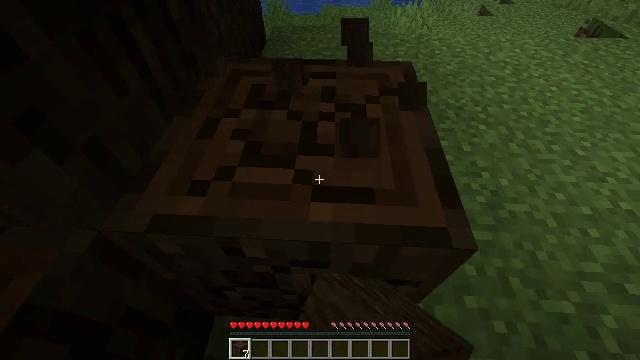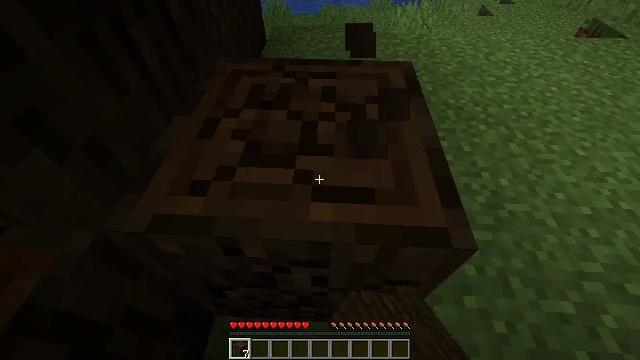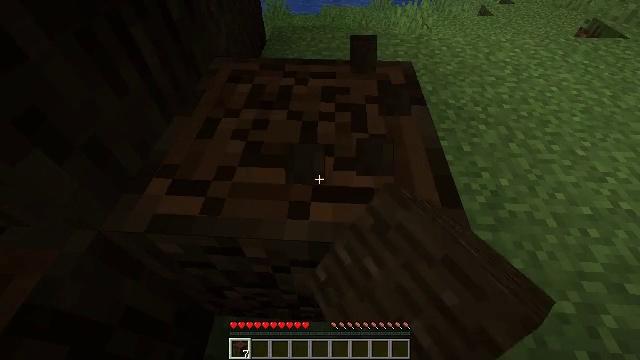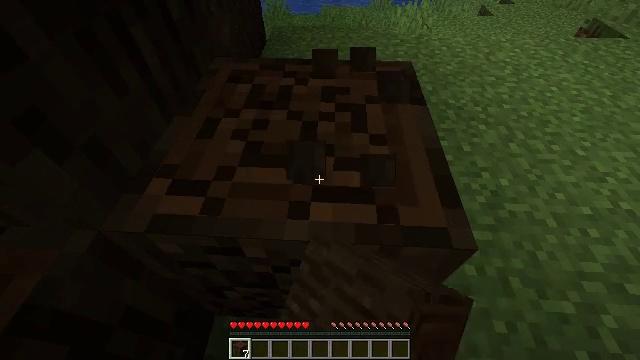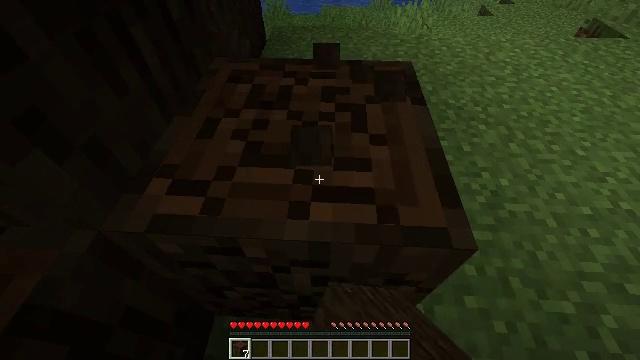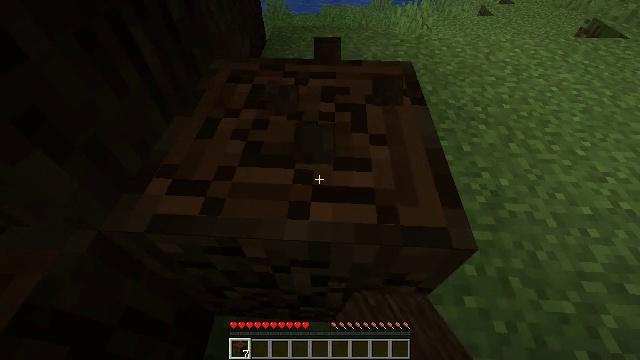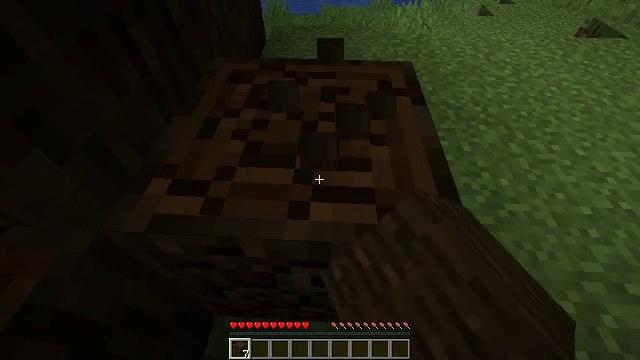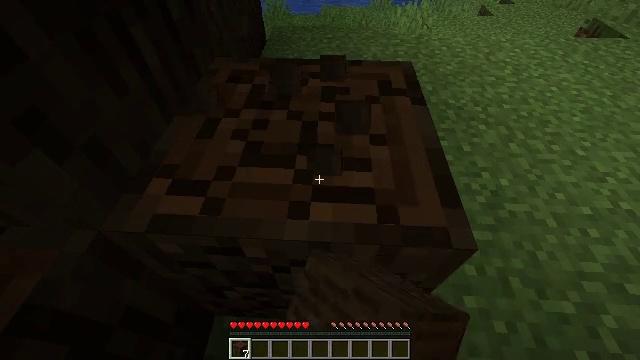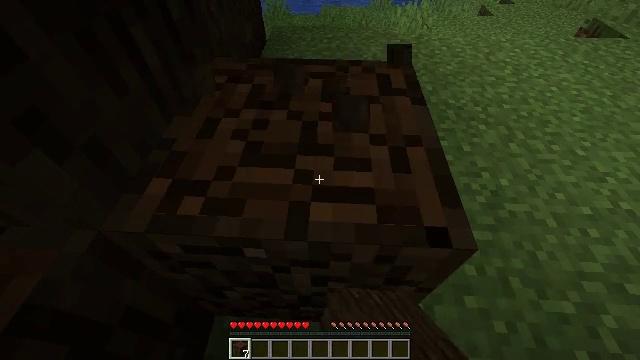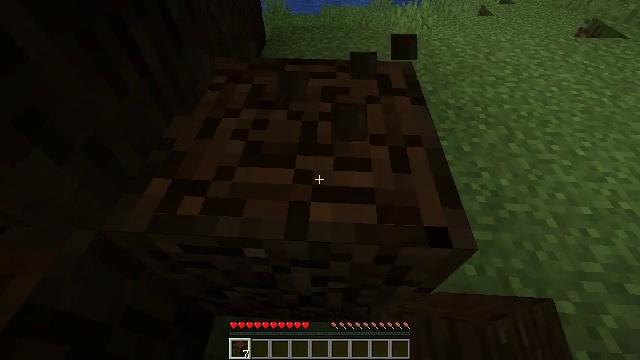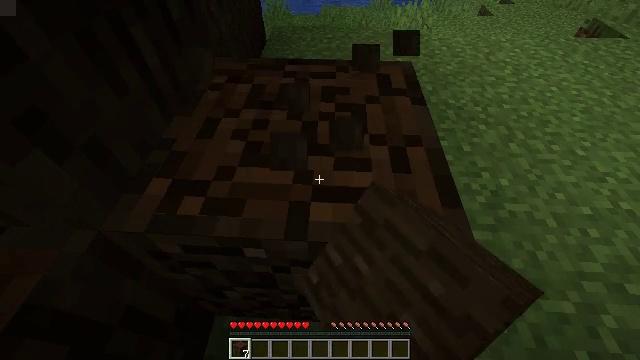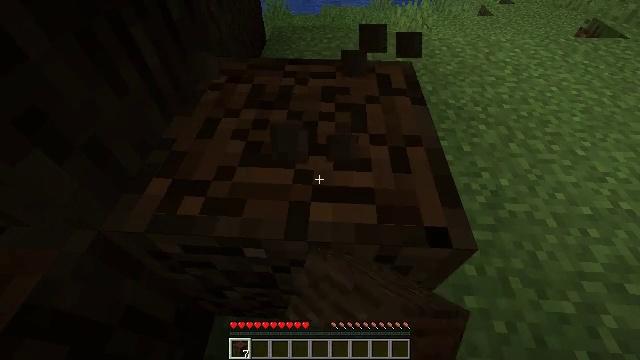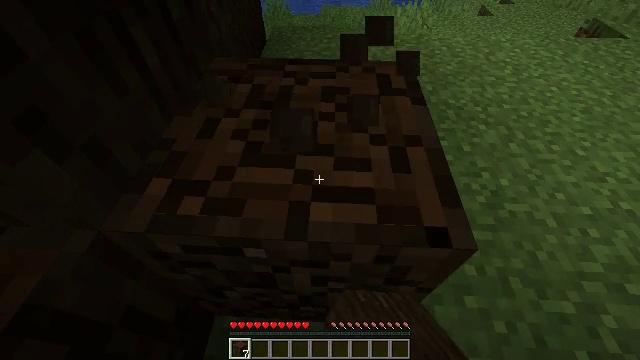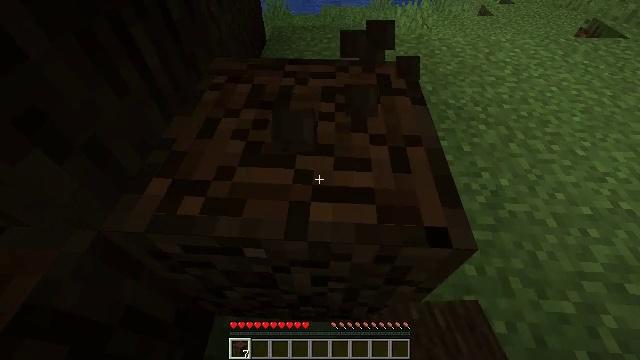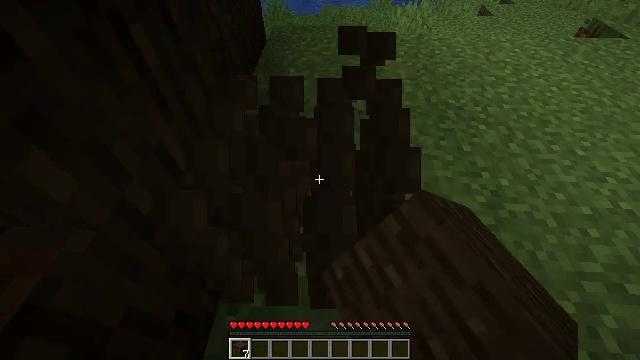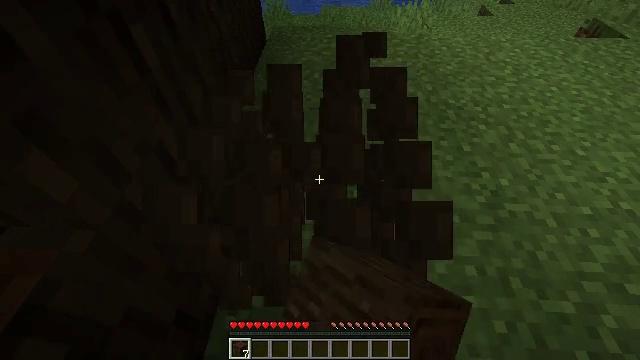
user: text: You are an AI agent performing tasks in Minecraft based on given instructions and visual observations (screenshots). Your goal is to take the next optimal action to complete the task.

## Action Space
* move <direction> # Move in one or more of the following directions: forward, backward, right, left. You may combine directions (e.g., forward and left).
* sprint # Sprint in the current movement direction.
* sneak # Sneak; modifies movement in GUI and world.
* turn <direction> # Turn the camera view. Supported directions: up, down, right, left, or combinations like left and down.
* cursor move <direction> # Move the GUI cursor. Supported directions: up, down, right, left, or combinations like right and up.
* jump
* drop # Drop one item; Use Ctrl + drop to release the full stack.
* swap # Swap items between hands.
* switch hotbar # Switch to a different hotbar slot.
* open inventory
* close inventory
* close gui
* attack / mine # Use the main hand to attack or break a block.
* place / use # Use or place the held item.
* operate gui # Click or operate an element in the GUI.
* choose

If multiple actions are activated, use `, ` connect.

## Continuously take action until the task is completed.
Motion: motion action
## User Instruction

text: Chop down the dark oak log.
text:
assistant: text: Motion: attack / mine
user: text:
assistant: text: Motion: attack / mine
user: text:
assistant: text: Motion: attack / mine
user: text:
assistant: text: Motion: attack / mine
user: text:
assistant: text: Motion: attack / mine
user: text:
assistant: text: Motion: attack / mine
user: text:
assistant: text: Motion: attack / mine
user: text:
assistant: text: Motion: attack / mine
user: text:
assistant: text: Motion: attack / mine
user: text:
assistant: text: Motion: attack / mine
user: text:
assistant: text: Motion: attack / mine
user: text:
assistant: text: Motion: attack / mine
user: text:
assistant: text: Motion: attack / mine
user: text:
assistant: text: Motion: attack / mine
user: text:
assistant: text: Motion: attack / mine
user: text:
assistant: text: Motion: attack / mine
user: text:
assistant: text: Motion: move forward, attack / mine
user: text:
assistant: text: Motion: move forward, attack / mine
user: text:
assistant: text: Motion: attack / mine